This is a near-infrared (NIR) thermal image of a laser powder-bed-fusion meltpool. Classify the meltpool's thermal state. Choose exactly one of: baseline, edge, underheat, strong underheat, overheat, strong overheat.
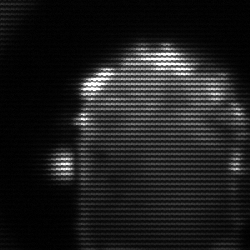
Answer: baseline